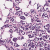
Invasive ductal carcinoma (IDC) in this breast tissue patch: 1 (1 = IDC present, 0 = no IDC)